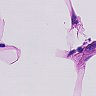
Metastatic tissue present: no